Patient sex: M
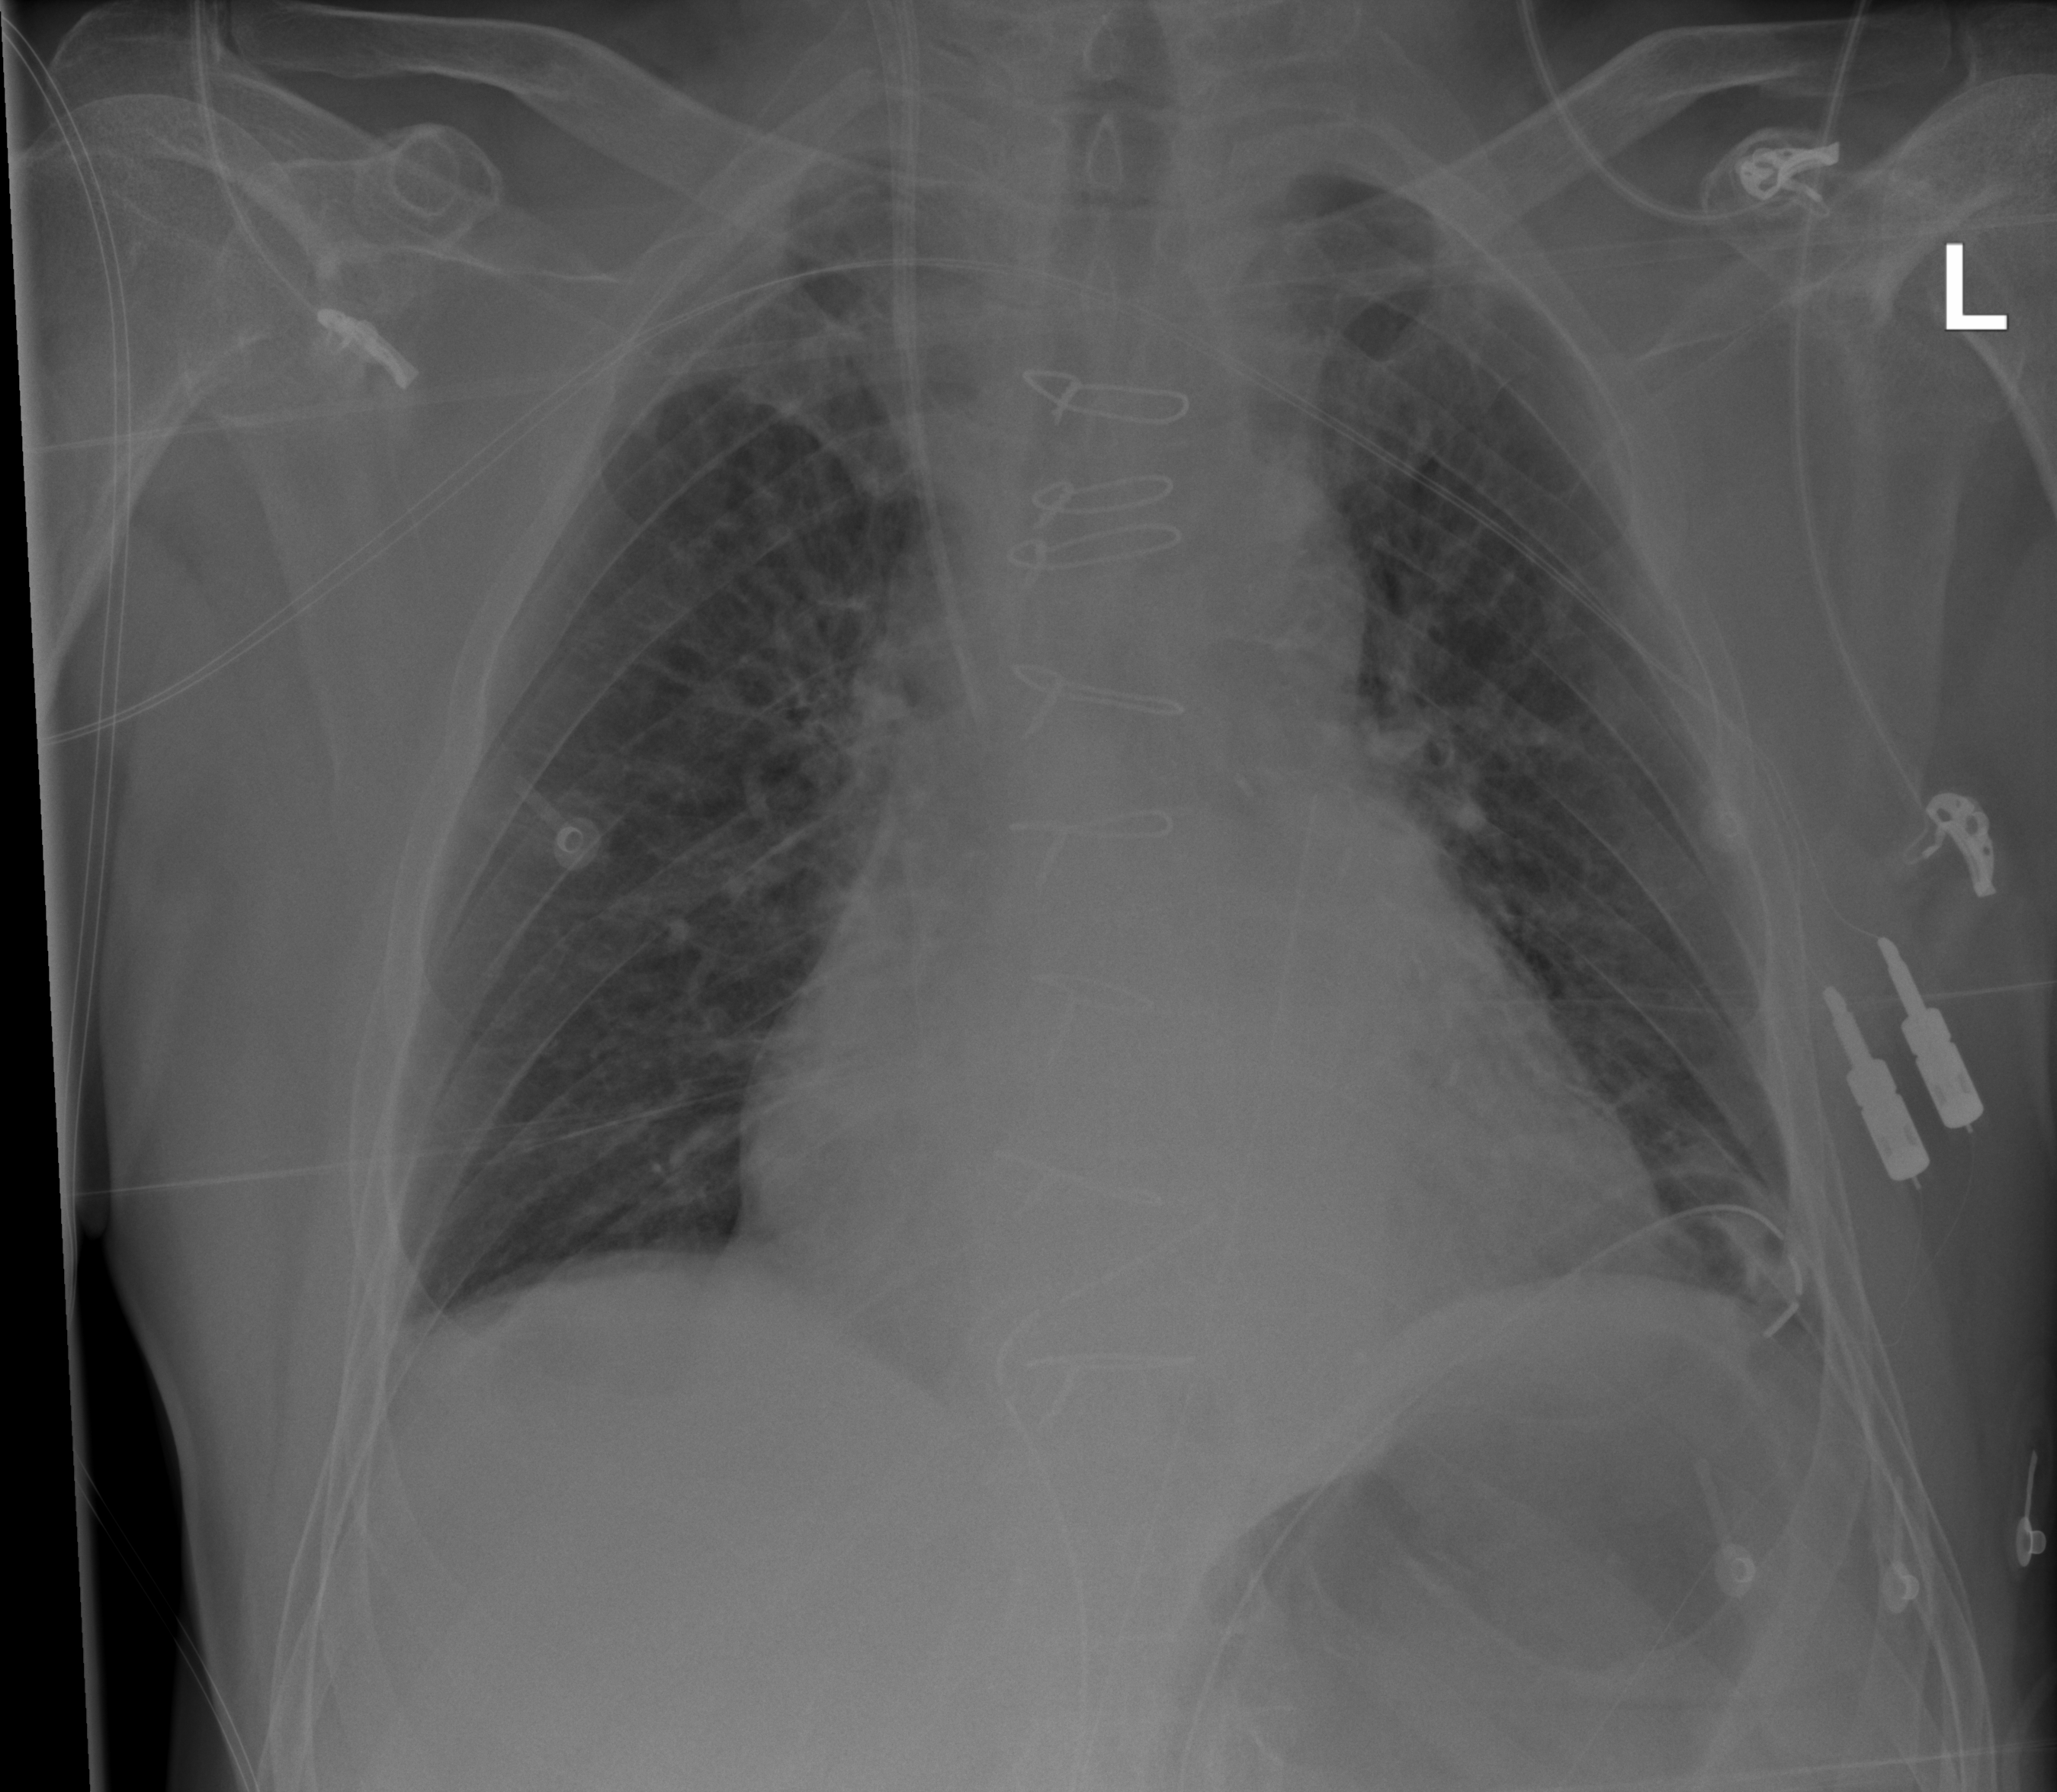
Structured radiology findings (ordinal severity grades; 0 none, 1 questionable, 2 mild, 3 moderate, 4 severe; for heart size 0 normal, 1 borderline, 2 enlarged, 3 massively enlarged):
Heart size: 1
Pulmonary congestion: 3
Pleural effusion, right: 2
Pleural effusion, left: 2
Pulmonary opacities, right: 2
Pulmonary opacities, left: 2
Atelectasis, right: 2
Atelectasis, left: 2